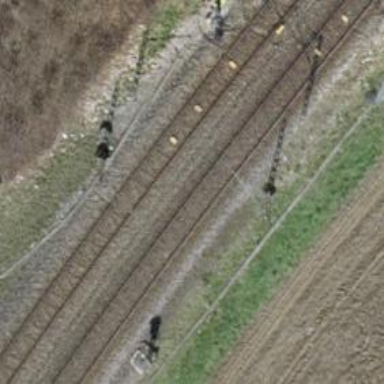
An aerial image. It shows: Solitary milestone along the railway.